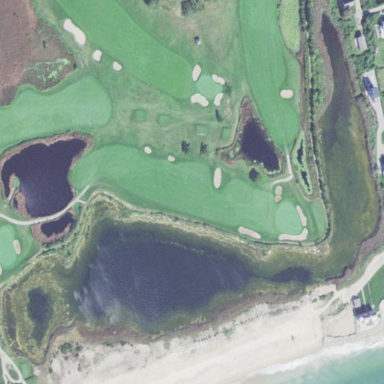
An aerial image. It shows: Picturesque scene of golf course with lateral water hazard.